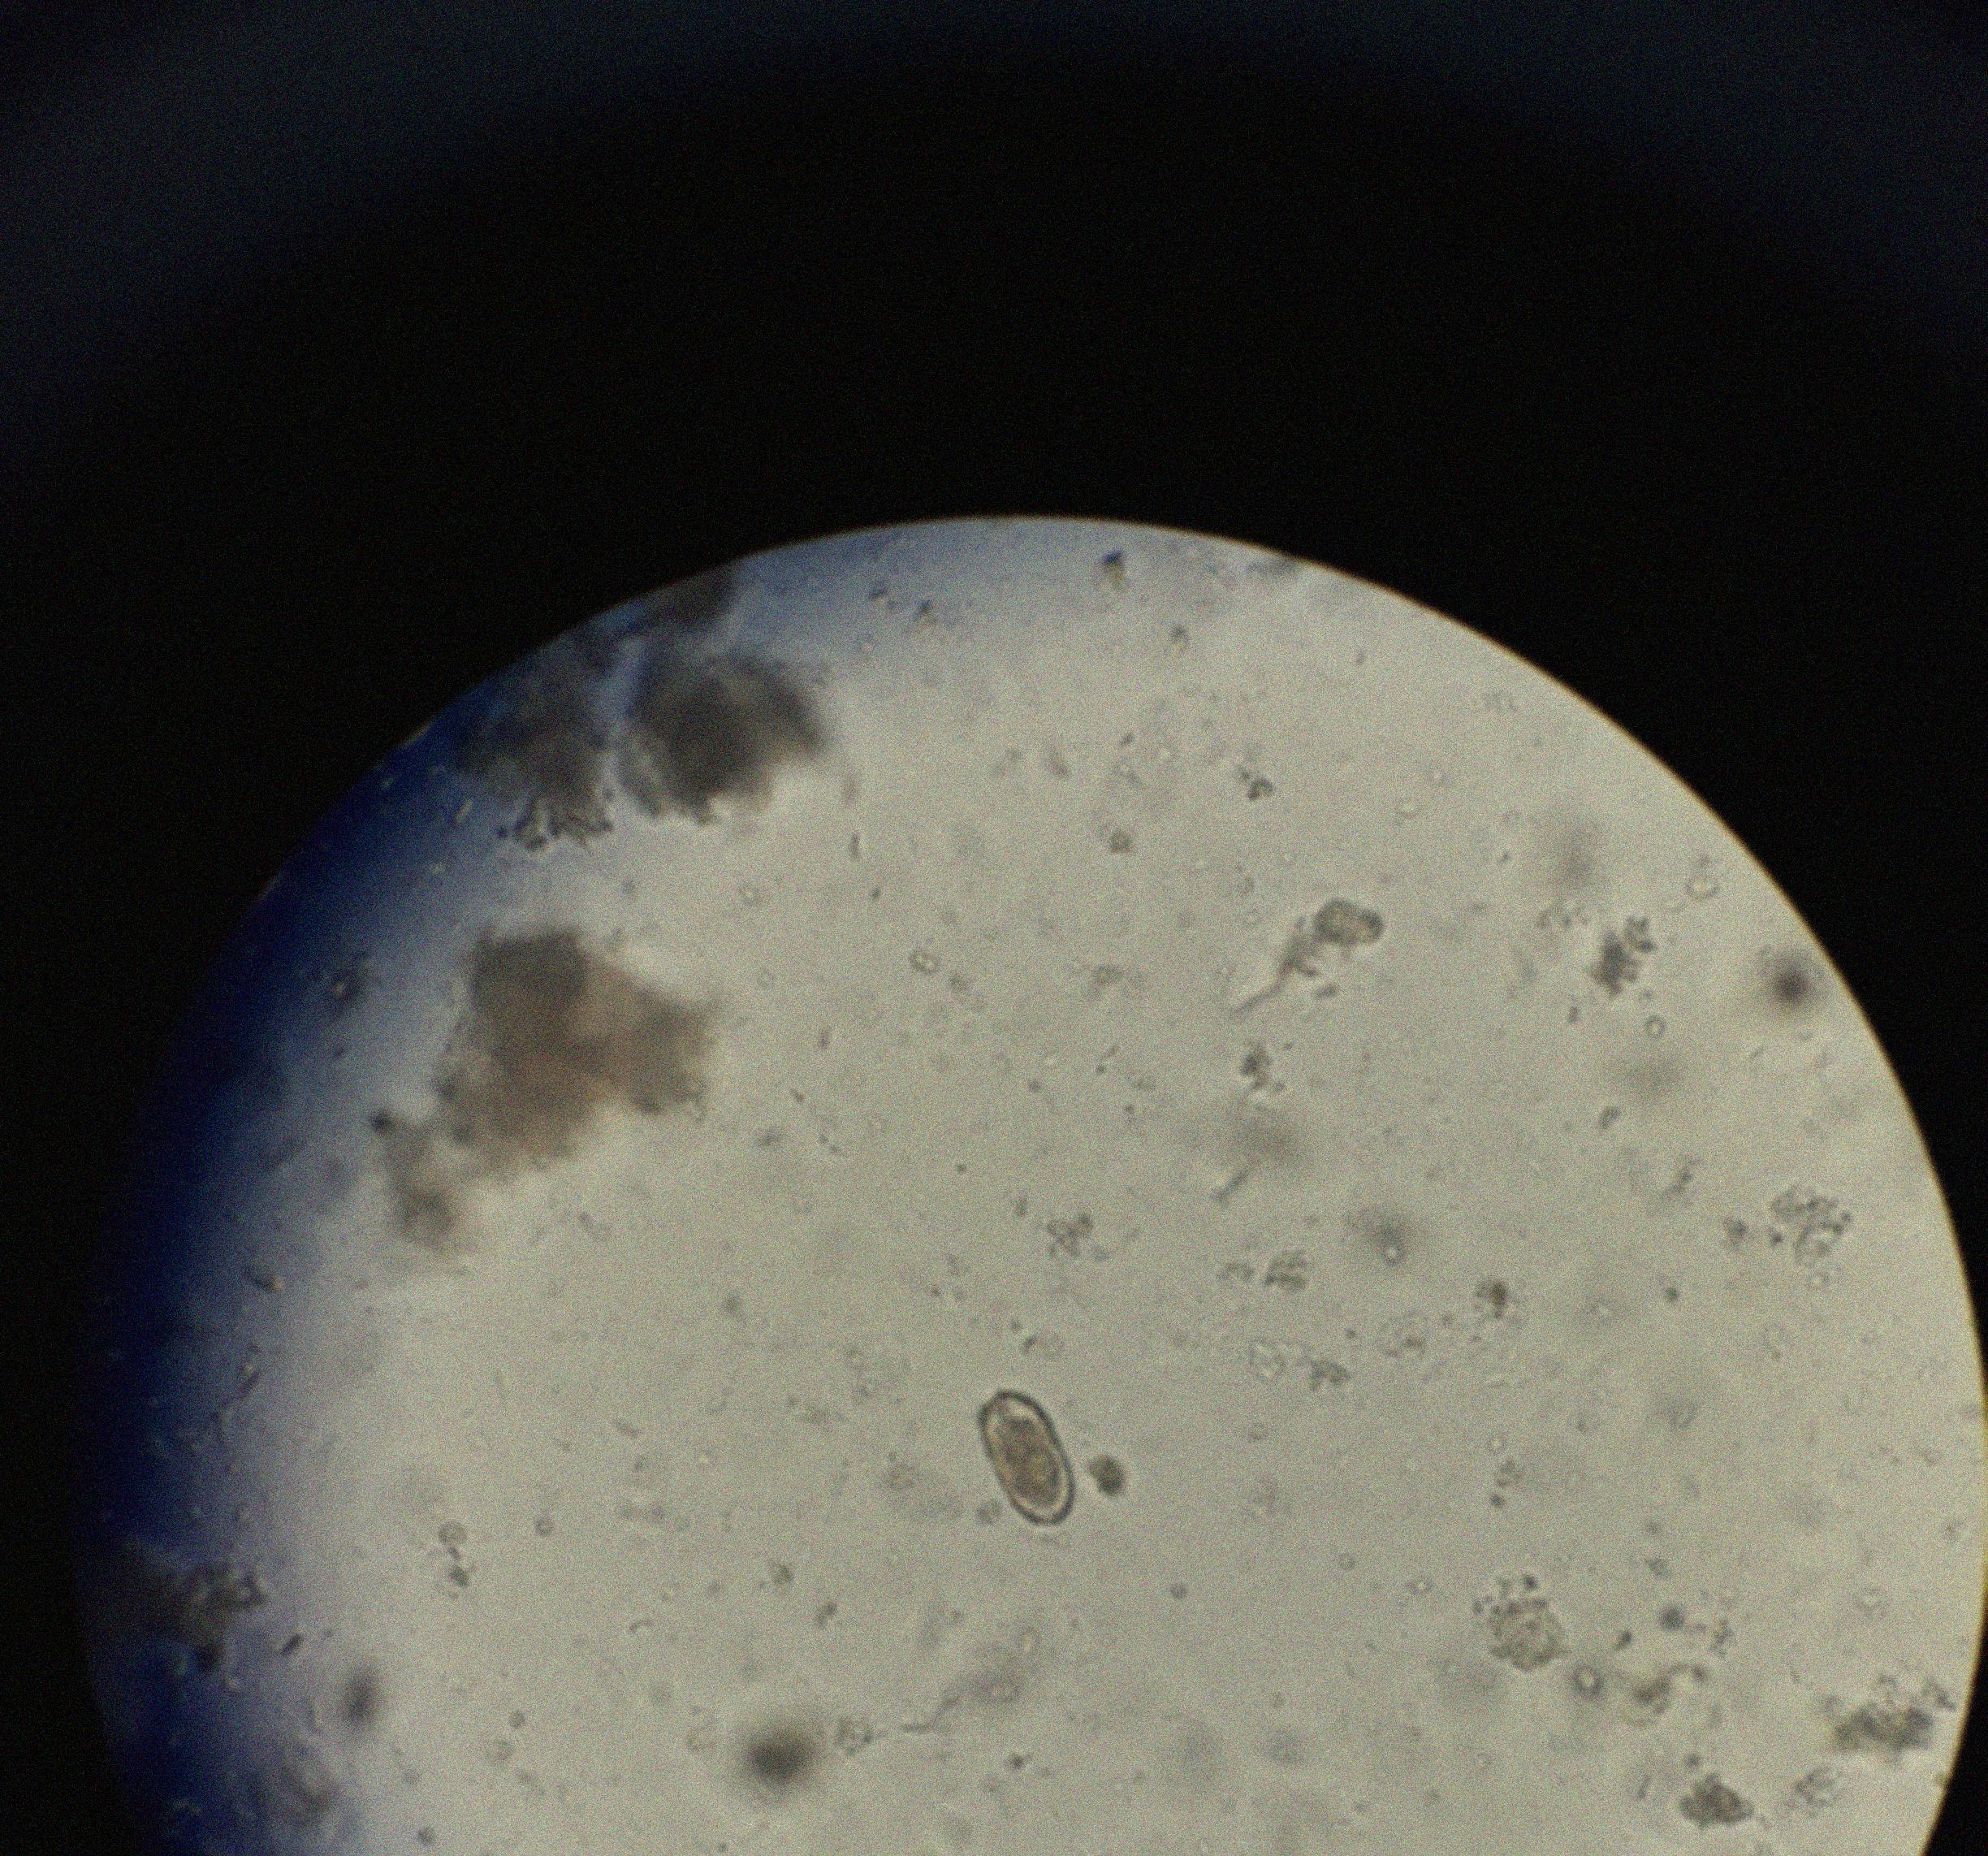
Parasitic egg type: Capillaria philippinensis